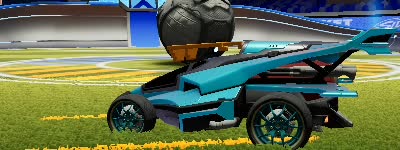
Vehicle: aftershock